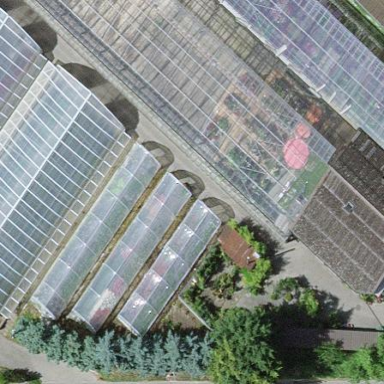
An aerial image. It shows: Greenhouse.